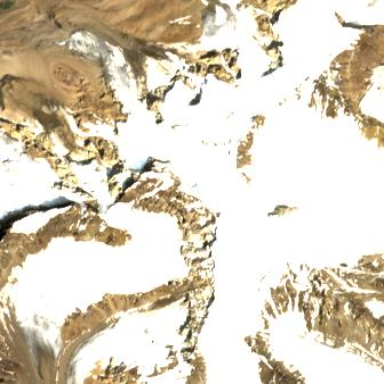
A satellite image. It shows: Majestic glacier in the distance.